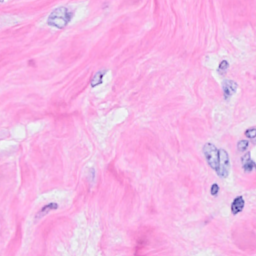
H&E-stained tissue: Breast